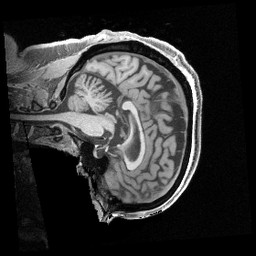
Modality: T1w
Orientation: sagittal
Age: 29
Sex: female
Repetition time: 2.4 s
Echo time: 0.00222 s